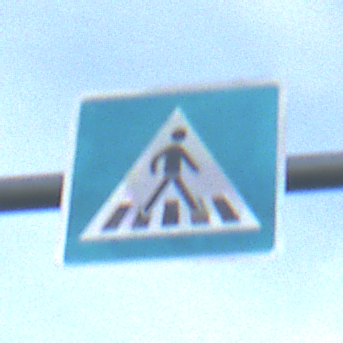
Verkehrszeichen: FussgaengerueberwegLinks
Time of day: MorningAfternoon
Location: Outdoor (Nature)
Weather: PartlyCloudy
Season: NotSpecified
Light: Natural